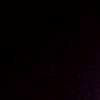
Label: space